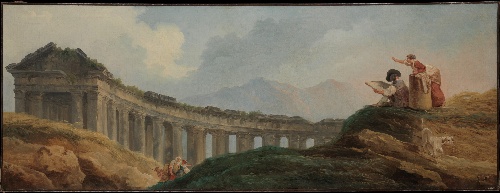
Title: A Colonnade in Ruins
Artist: Hubert Robert
Artist bio: French, Paris 1733–1808 Paris
Object type: Painting, overdoor
Classification: Paintings
Medium: Oil on canvas
Dimensions: 23 x 61 1/8 in. (58.4 x 155.3 cm)
Department: European Paintings
Credit line: Gift of J. Pierpont Morgan, 1917
Accession year: 1917
Repository: Metropolitan Museum of Art, New York, NY
Tags: Columns|Ruins|Men|Women|Dogs